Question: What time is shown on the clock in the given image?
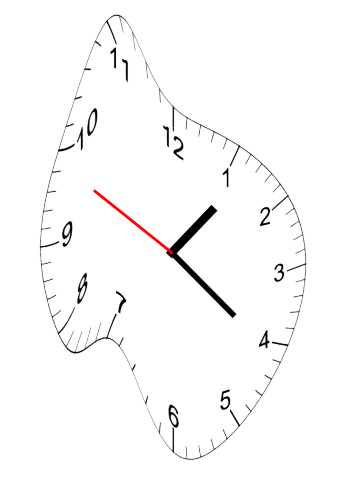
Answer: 01:20:49